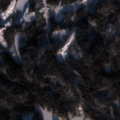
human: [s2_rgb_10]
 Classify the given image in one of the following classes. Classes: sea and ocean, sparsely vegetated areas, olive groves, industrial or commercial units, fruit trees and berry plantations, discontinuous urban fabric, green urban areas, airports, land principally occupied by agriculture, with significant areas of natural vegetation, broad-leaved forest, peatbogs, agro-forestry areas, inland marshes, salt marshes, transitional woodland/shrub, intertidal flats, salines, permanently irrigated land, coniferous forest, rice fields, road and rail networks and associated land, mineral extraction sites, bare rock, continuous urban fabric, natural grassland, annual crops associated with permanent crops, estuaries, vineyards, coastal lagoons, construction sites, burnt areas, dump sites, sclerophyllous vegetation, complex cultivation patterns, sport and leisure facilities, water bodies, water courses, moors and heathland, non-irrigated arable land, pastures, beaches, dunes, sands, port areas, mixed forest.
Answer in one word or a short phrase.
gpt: coniferous forest, mixed forest, water bodies